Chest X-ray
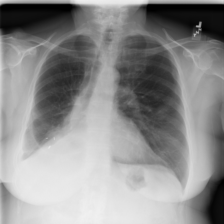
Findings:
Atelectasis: negative
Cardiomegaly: negative
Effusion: negative
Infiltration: negative
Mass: positive
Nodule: negative
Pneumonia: negative
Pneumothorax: negative
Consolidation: positive
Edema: negative
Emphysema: negative
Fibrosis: negative
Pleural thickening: negative
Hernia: negative